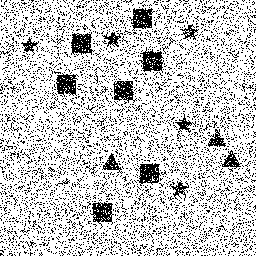
Squares: 7
Triangles: 3
Stars: 5
Total shapes: 15